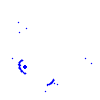
Particle: proton